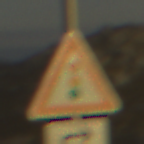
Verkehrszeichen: Lichtzeichenanlage
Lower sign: RichtungsangabeDurchPfeile5
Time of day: SunriseSunset
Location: Outdoor (Nature)
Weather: PartlyCloudy
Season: Summer
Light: Natural